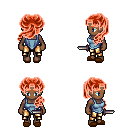
a pixel art fantasy rpg character, female body template, human, dark skin, blue vest, gold greaves, red princess hairstyle, brown slippers, dagger, four views (front, back, left, right), 2x2 character sprite sheet, small pixel art, hard edges, no anti-aliasing